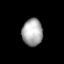
Tissue: prostate
Cell type: B cells
Senescence score: 0.2614
Nuclear area (px): 547
Mean DAPI intensity: 168.448